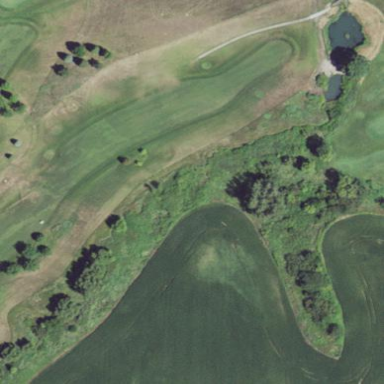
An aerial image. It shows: Rough grassy area used for golf.